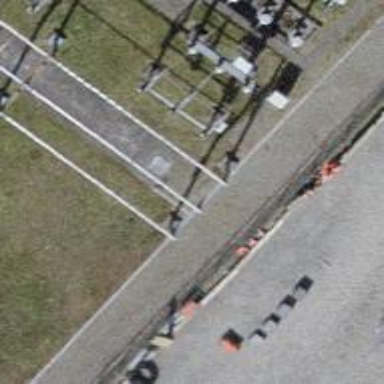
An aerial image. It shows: Power line with three cables in bay configuration.